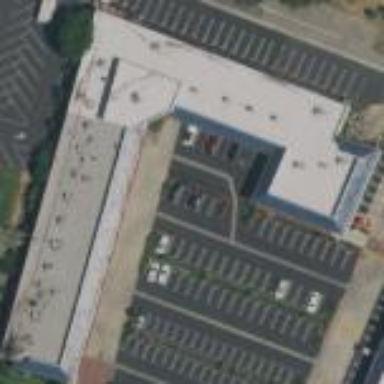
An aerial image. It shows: Retail building.